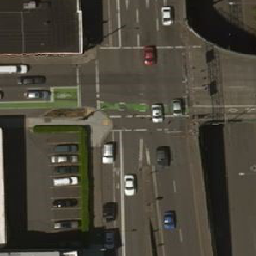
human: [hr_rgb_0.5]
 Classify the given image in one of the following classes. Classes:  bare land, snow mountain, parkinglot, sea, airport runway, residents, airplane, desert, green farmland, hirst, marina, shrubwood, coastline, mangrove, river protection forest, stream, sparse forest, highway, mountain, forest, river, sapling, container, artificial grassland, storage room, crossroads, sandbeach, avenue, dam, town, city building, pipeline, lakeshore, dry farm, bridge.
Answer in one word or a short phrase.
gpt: crossroads